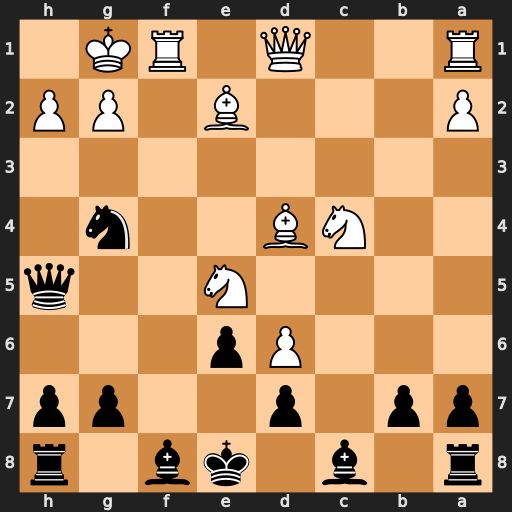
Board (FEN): r1b1kb1r/pp1p2pp/3Pp3/4N2q/2NB2n1/8/P3B1PP/R2Q1RK1
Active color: b
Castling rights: kq
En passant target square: -
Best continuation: Qxh2#